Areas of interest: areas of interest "Park Square"
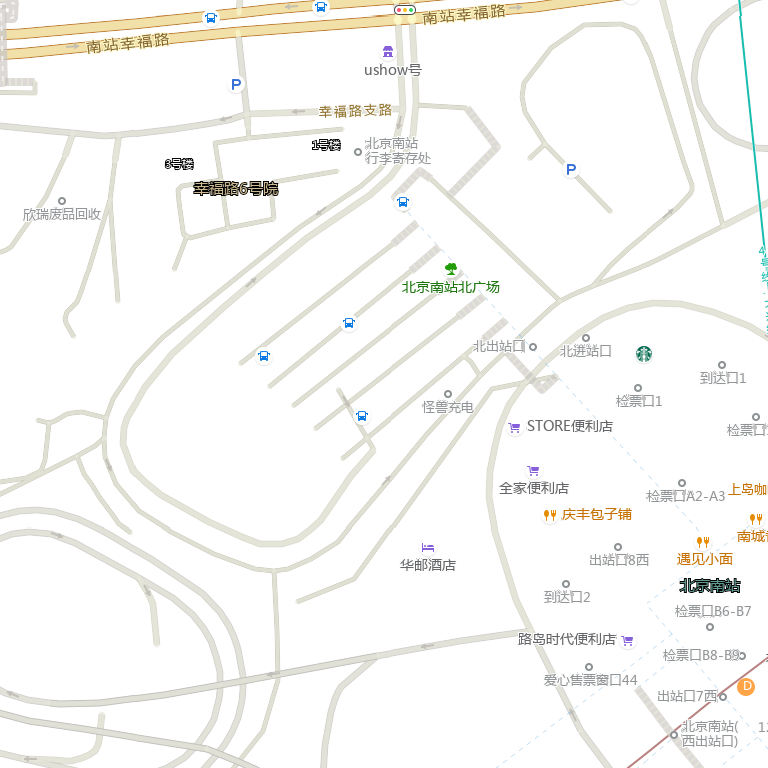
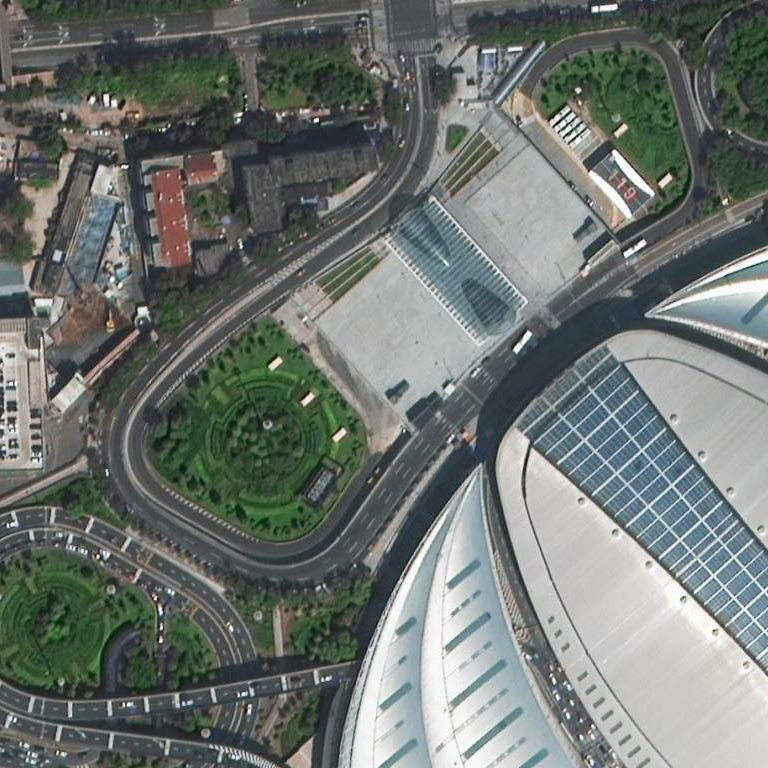